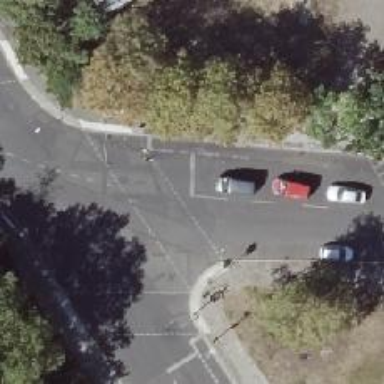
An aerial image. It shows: Road with traffic signals for signaling.